Question: I need to evaluate the proximity of a 'Point' to a 'LineString' using MongoDB.
Because the '$near' operator can only compare a 'Point' to another 'Point', I need to generate a polygon out of the 'LineString', so I can use the '$within' operator. The distance between the LineString and the edges of the polygon should represent the radius I want to search in, such as represented in red below:

What might be a useful algorithm in order to accomplish this?
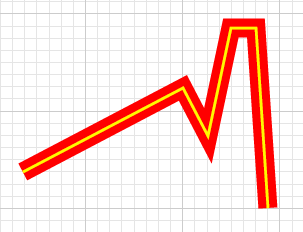
Answer: I think much easier would be to write your own function
To find (perpendicular) distance between point and line and then creating thickness of poly-line by polygon means.

Where:
- 'P0,P1'- 'P'- 'd'
Line is defined as: 'p(t)=P0+(P1-P0)*t' where 't=<0.0,1.0>'
So the function should do this:
1. create perpendicular line q(t)=P+DQ*u where u=(-inf,+inf) DQ is perpendicular vector to (P1-P0) In 2D you can obtain it easily like this (x,y) -> (y,-x). In higher dimensions use cross product with some non coplanar vectors.
2. compute line vs. line intersection there are tons of stuff about this so google or solve the equation yourself here you can extract mine implementation.
3. now after successful intersection just compute d as distance between P and intersection point. Do not forget that parameter t must be in range. If not (or if no intersection) then return min(|P-P0|,|P-P1|)
't' and 'u' parameters can be obtained directly from intersection test so if the perpendicular vector to '(P1-P0)' is normalized to 'size = 1' then the 'abs(u)' parameter of intersection point is the distance
I am not familiar with so if you have no means to use own tests inside then this answer is of coarse obsolete.